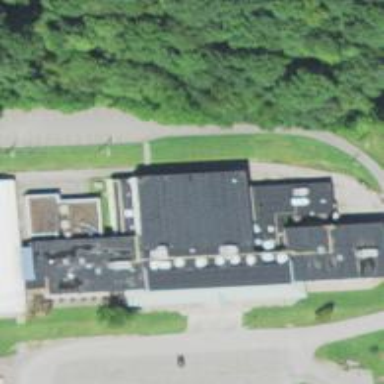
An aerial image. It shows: School building.